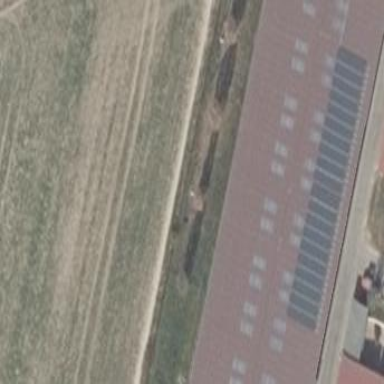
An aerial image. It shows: Riding hall.